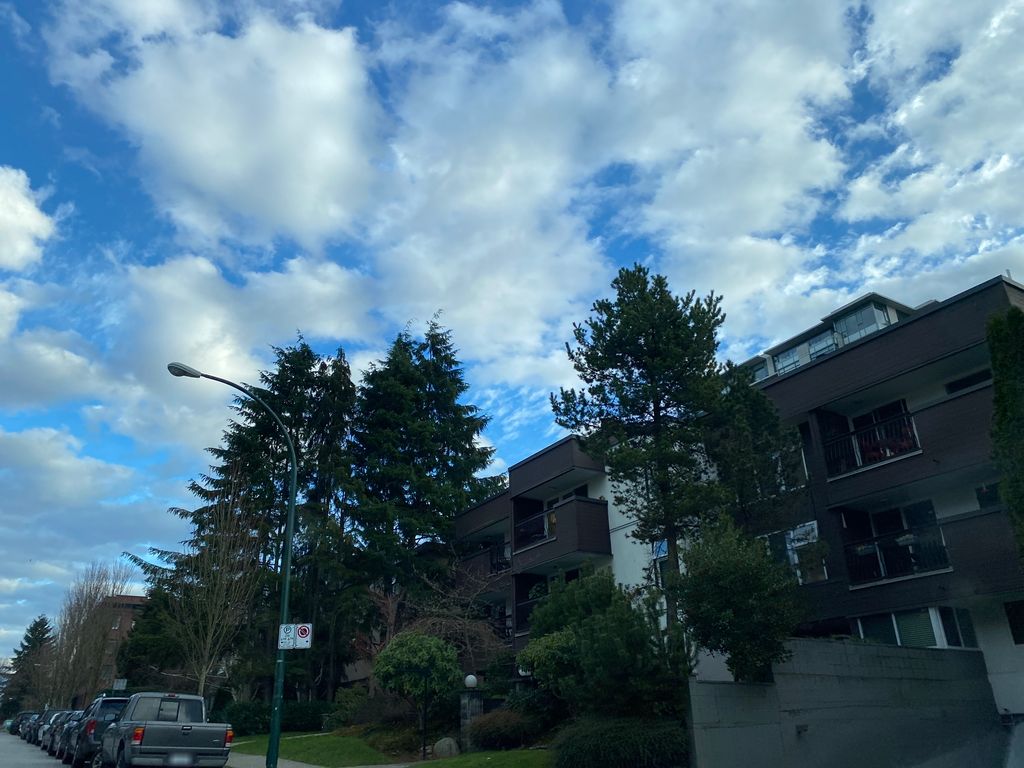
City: vancouver